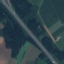
Label: Highway